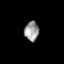
Tissue: prostate
Cell type: T cells
Senescence score: 0.3362
Nuclear area (px): 275
Mean DAPI intensity: 152.76